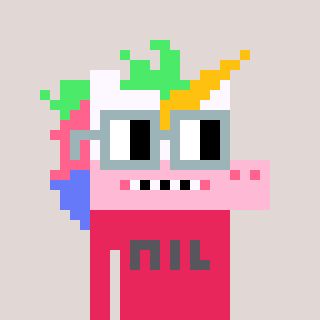
a pixel art character with square dark gray glasses, a unicorn-shaped head and a redpinkish-colored body on a warm background